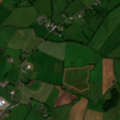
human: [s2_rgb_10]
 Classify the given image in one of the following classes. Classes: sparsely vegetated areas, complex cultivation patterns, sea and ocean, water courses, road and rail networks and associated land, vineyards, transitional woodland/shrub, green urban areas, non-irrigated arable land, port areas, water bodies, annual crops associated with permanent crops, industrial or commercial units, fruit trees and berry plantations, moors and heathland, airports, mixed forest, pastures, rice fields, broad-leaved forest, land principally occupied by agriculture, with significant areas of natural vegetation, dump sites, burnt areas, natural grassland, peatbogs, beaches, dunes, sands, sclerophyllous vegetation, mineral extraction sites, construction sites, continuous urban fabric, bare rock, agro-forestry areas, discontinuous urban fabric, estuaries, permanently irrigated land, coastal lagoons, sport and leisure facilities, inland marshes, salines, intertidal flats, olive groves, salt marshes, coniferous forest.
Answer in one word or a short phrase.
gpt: discontinuous urban fabric, pastures, complex cultivation patterns